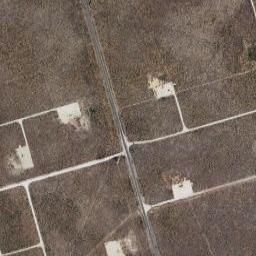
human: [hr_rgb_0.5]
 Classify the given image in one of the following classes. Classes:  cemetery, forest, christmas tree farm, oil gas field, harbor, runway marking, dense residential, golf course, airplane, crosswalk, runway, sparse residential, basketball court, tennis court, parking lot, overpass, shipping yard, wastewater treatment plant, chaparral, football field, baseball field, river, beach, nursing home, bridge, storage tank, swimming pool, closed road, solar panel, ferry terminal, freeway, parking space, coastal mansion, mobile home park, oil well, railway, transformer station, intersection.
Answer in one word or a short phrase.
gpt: oil gas field